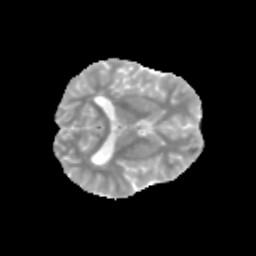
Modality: MD
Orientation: axial
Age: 11
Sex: male
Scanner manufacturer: siemens
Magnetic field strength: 3 T
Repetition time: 3.8 s
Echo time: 0.07 s